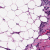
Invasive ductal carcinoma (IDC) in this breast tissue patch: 0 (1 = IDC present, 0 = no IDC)